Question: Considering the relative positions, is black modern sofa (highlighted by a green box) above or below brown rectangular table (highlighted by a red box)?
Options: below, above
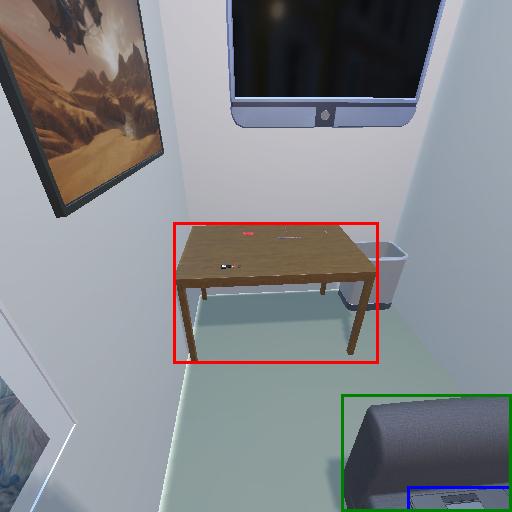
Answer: below